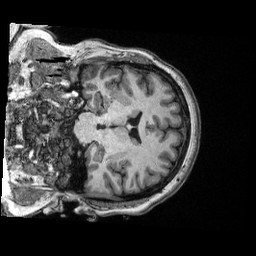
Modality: T1w
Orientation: coronal
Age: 37
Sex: female
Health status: ill
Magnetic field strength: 3 T
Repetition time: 2.53 s
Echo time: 0.00331 s